Question: I'm working on a pretty simple spreadsheet with a Command Button (form control, not ActiveX) directly on the sheet. I want to make it so that when the button is clicked once, it is either hidden or locked so that it can't be clicked again without reopening the sheet.

I've tried 'btnNewMonth.Visible' and 'btnNewMonth.Locked', and neither of these work. I've checked for typos about 500 times, and I can't find any. Is there something else I could be doing wrong?
I've pasted my whole code in here, but the offending line is the last one. It throws
> Run-time Error 424: Object required.
'''
Sub btnNewMonth_Click()
Dim lastmonth As Variant
Cells(1, 1) = DateAdd("m", 1, DateValue(Cells(1, 1)))
lastmonth = Range("D6:D9")
Range("C6:C9") = lastmonth
Range("D6:D9") = ""
Range("B17:G18") = ""
Range("B20:G21") = ""
btnNewMonth.Visible = False 'Run-time error 424: Object required
End Sub
'''
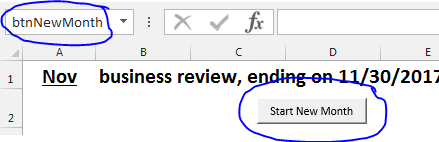
Answer: See <URL> if you need to locate ActiveX or Form Controls on a worksheet.
In this case, this should suffice:
'''
ActiveSheet.Shapes.Item("btnNewMonth").Visible = False
'''
I'd warmly recommend working against a specific 'Worksheet' object instead of implicitly or explicitly working off 'ActiveSheet' though. For example if you change the '(Name)' property of your worksheet to, say, 'SummarySheet', then you can do this:
'''
SummarySheet.Shapes.Item("btnNewMonth").Visible = False
'''